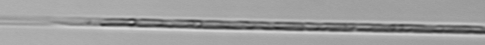
Label: Rhizosolenia